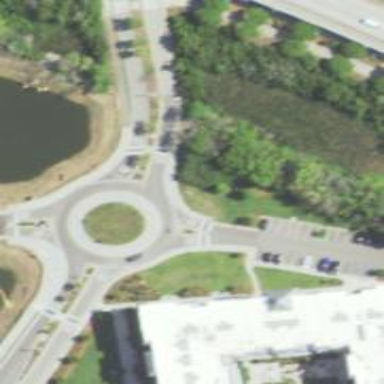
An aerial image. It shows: Tertiary road with asphalt surface leading to roundabout junction.